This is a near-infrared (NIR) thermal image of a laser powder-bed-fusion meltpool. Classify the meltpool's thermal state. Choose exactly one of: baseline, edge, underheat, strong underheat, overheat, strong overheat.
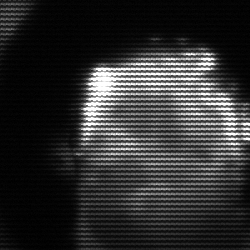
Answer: baseline